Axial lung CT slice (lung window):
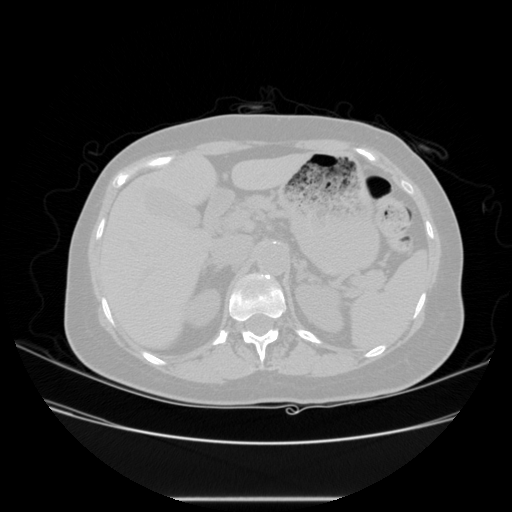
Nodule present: no